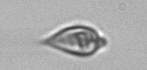
Label: Oxytoxum